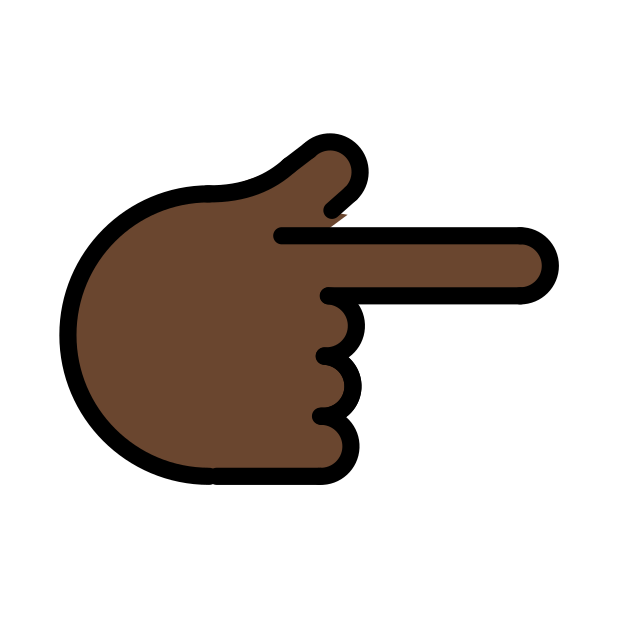
backhand index pointing right: dark skin tone